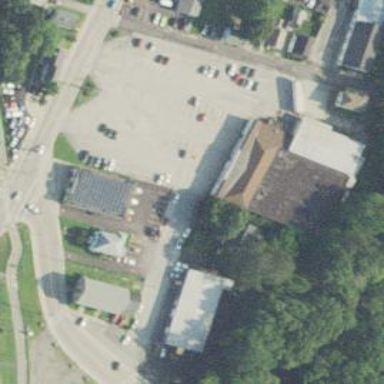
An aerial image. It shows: Retail building housing supermarket.